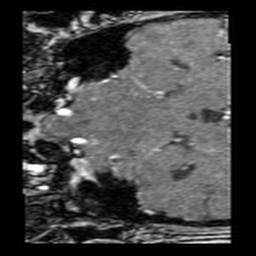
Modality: angio
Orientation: coronal
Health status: ill
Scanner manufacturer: siemens
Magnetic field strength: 1.5 T
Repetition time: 0.04 s
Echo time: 0.00709 s